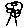
Label: tree